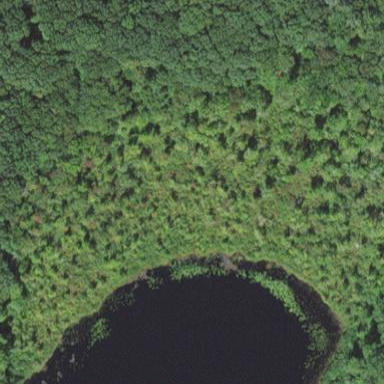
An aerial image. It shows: Swamp in wetland area.